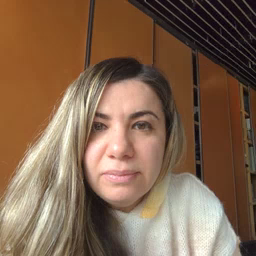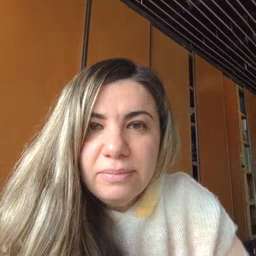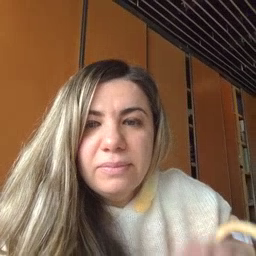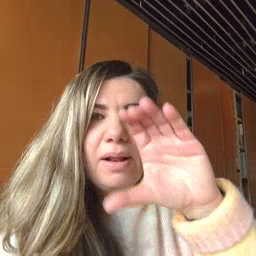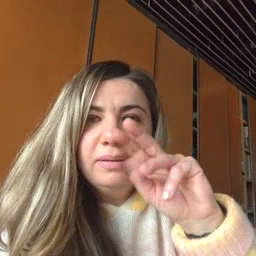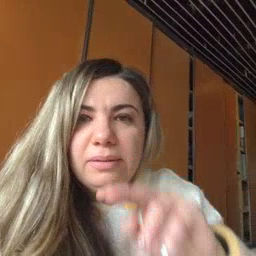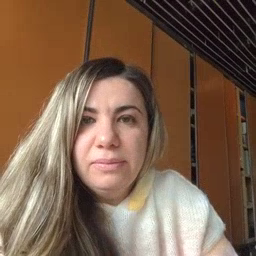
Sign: can